Question: My xml here
'''
<Slider value="2" minValue="1" maxValue="10" />
'''
and the print screen, why it doesn't showing min value at beginning and max at ending as well as user sliding value.

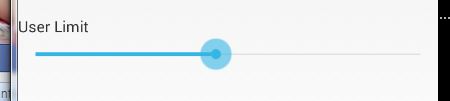
Answer: Simply because the Android slider does not display the min/max values, as can be seen in the <URL>.
You may however create a layout below this to achieve this.
'''
<StackLayout orientation="horizontal">
<Label text="1" />
<Slider value="2" minValue="1" maxValue="10" />
<Label text="10" />
</StackLayout>
'''